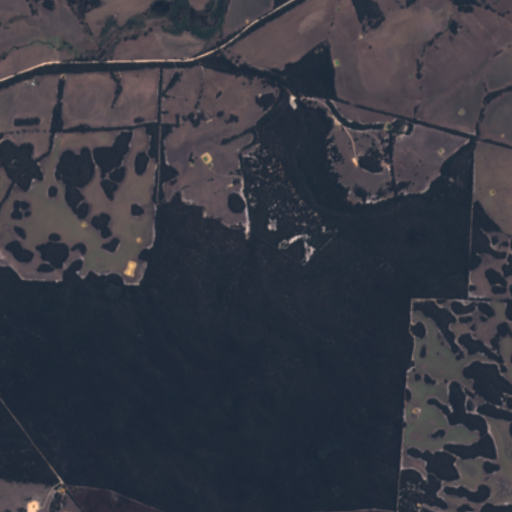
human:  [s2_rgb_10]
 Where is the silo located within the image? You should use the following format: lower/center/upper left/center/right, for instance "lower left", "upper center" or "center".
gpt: The silo is located in the upper right of the image.
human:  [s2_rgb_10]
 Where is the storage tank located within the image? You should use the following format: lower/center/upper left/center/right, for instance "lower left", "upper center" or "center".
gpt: The storage tank is located in the upper left of the image.
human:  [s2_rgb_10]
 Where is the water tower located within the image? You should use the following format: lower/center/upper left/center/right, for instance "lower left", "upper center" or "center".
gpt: The water tower is located in the upper center of the image.
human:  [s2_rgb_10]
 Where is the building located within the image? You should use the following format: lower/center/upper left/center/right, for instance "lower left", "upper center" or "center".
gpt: The building is located in the upper of the image.
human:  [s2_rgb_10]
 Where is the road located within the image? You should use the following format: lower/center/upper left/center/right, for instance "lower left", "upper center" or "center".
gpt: There is no road in the image.